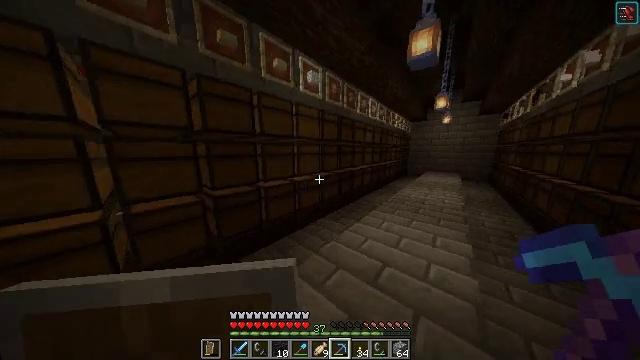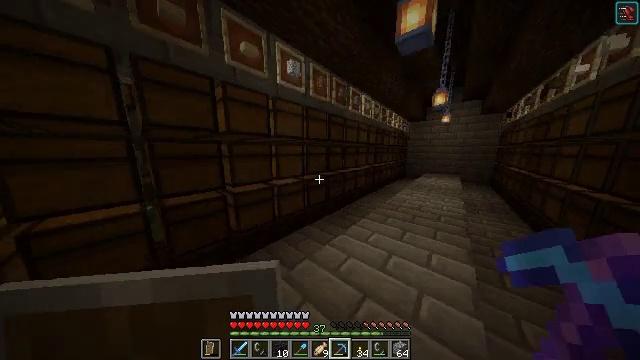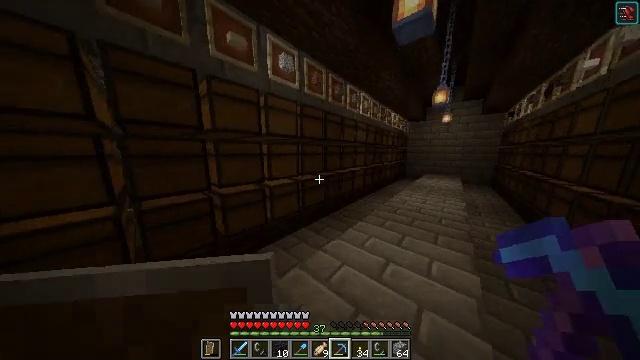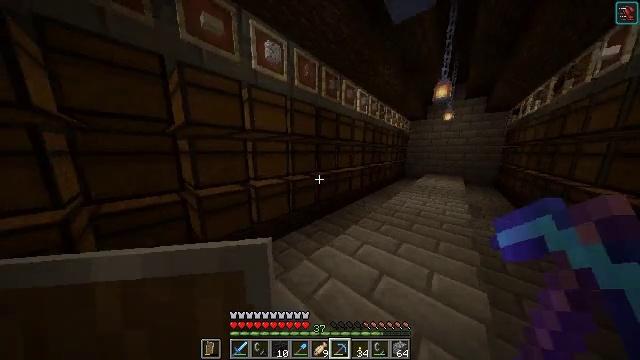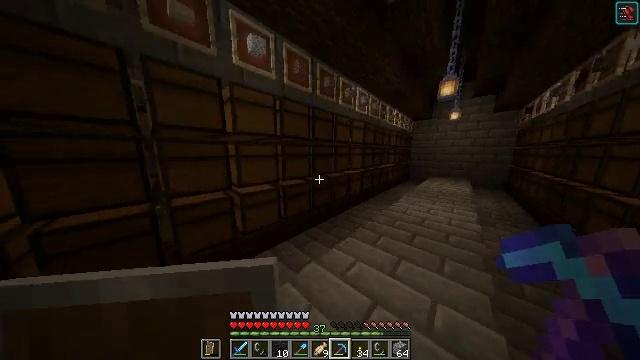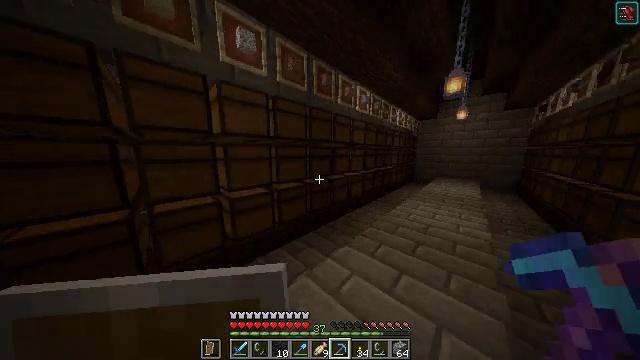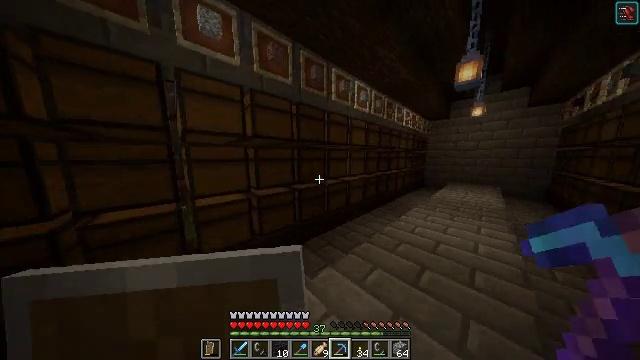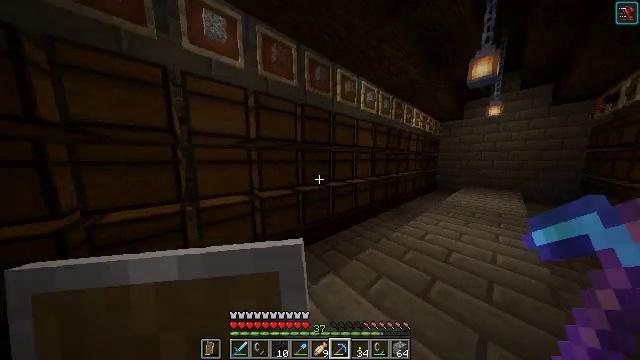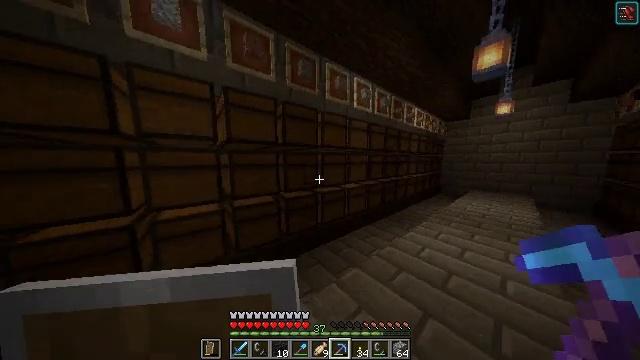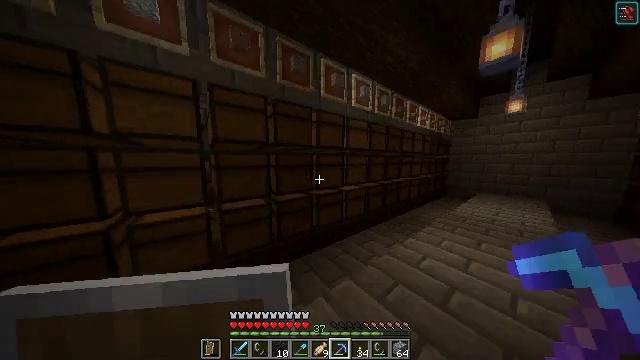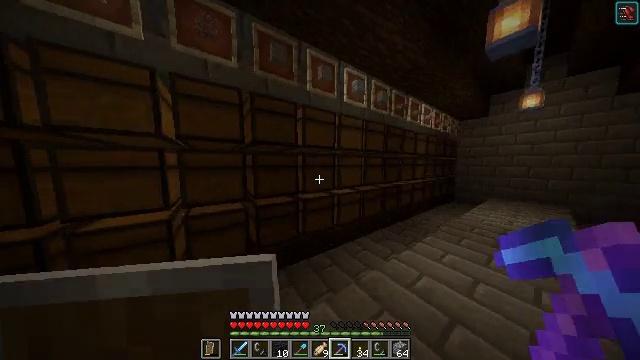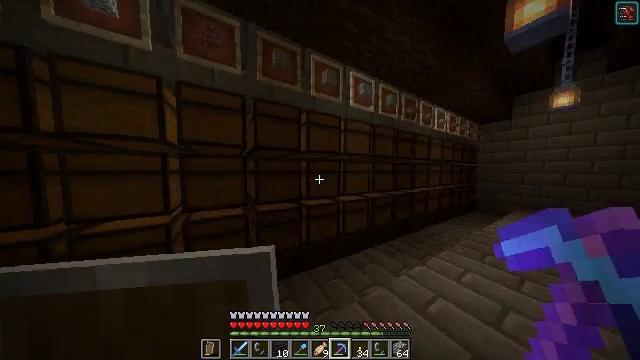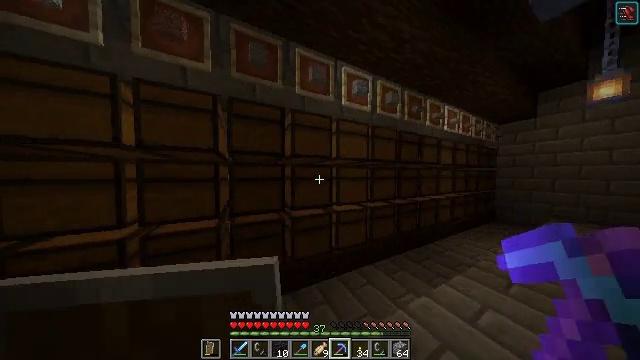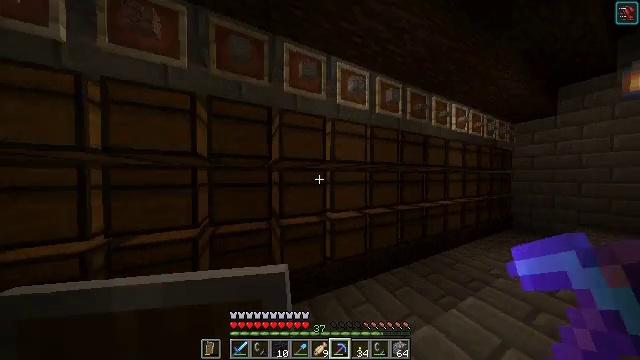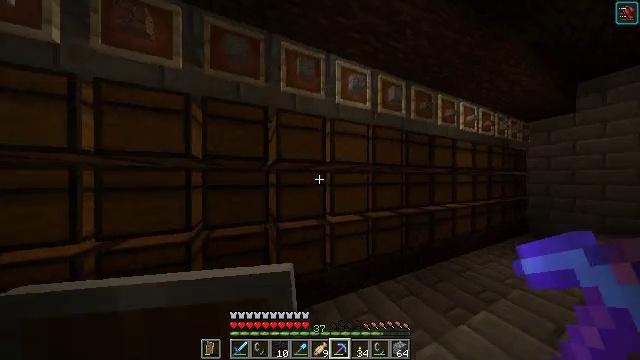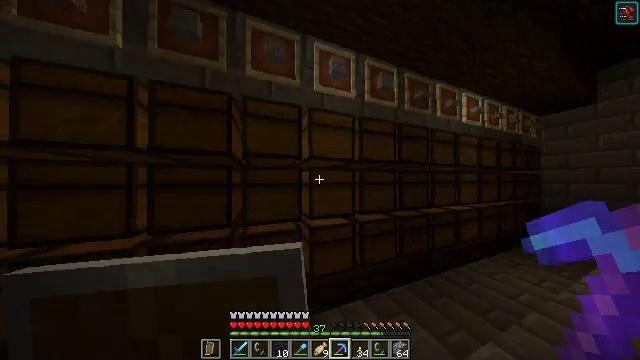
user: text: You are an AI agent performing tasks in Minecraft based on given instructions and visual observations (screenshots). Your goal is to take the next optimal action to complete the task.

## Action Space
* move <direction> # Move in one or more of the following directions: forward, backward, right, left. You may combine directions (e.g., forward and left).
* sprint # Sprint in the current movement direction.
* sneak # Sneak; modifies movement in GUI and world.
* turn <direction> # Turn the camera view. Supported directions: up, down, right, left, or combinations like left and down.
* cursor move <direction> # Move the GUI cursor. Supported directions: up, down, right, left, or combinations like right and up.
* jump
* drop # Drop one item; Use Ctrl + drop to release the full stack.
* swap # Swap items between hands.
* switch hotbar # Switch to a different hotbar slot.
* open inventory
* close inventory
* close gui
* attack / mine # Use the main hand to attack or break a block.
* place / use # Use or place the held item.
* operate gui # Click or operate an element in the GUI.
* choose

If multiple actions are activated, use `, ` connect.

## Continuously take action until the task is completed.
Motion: motion action
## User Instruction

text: Gather the crimson fungus.
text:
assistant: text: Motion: move forward
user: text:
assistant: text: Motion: move forward and move right
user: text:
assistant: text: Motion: move forward and move right
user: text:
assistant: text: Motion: move forward and move right, turn left
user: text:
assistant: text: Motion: move forward and move right, turn left
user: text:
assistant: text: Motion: move forward and move right, turn left and up
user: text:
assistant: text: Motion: move forward and move right, turn left and up
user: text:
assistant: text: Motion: move forward and move right, turn left
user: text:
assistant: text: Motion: move forward and move right, turn left
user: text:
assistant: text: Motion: move forward and move right, turn left
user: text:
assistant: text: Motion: move forward and move right, turn left and up
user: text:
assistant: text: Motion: move forward and move right, turn left and up
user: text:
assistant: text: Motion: move forward and move right, turn left and up
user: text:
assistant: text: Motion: move forward and move right, turn left
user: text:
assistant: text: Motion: move right, turn left
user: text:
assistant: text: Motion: turn left
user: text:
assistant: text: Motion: turn left
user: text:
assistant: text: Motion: no_op
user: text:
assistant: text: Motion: turn down
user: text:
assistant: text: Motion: turn down
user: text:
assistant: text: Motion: turn left and down
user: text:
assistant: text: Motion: no_op
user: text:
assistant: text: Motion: use / place
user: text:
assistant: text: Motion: use / place
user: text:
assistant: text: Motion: no_op
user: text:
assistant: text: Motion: no_op
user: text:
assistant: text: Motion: no_op
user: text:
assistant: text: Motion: open gui
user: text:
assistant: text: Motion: no_op
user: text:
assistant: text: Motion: no_op